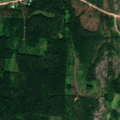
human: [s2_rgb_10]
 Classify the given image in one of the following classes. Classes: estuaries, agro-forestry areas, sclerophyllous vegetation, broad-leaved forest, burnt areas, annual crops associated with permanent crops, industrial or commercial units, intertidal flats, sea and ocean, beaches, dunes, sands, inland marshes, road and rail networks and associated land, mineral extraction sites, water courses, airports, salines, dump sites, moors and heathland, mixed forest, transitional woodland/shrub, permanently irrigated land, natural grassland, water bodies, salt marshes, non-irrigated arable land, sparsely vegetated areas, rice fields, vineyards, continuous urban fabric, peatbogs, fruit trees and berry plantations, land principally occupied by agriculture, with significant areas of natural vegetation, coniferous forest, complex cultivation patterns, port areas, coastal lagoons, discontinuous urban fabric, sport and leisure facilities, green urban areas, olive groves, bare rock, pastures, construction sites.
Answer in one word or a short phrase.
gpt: discontinuous urban fabric, coniferous forest, transitional woodland/shrub